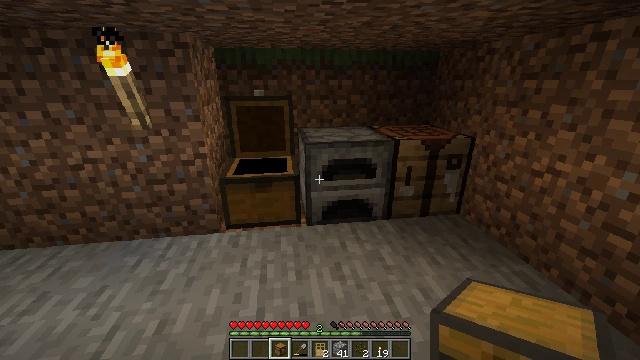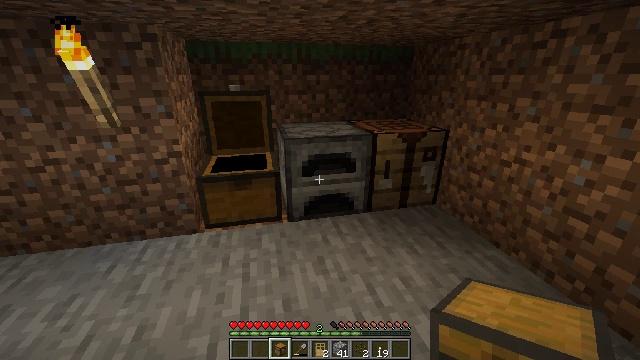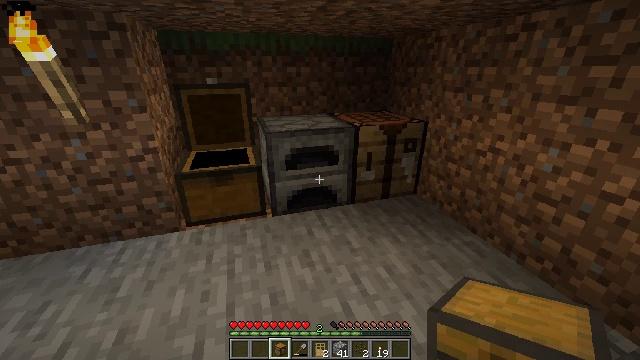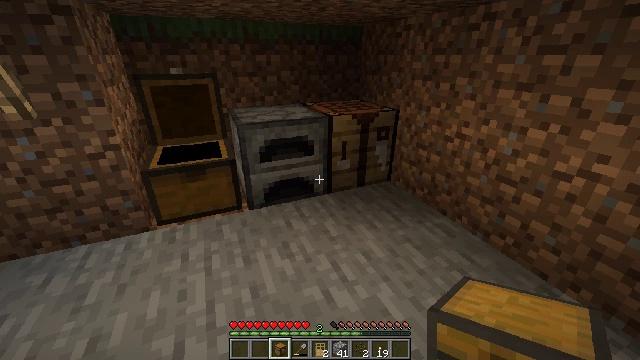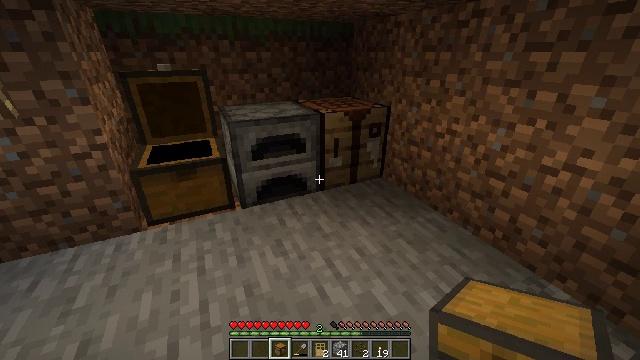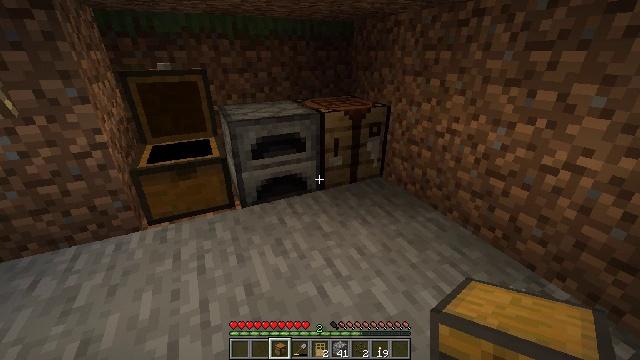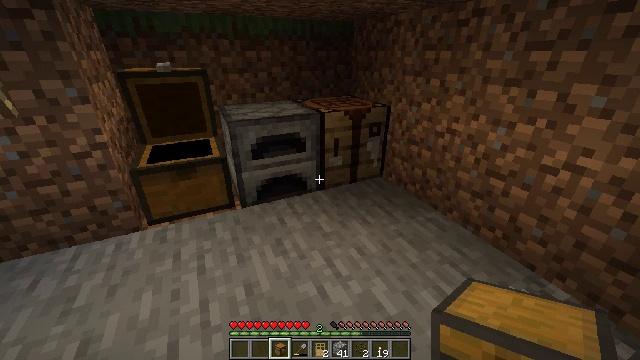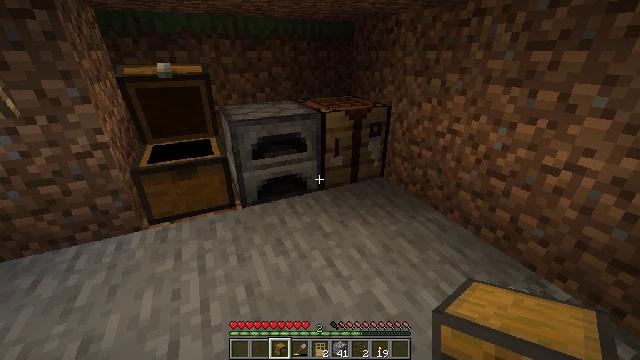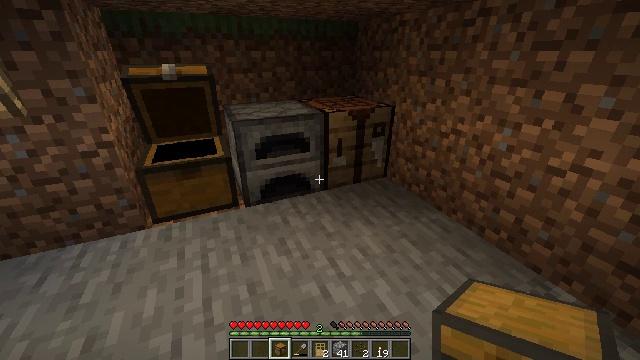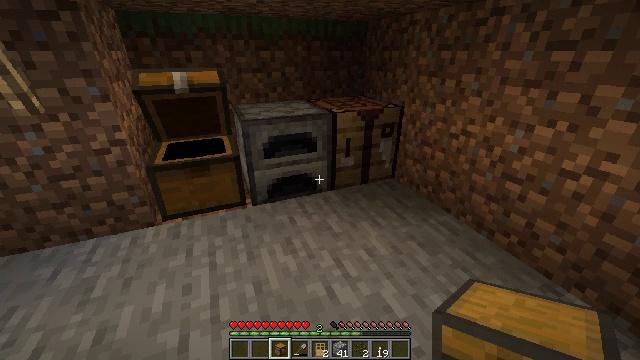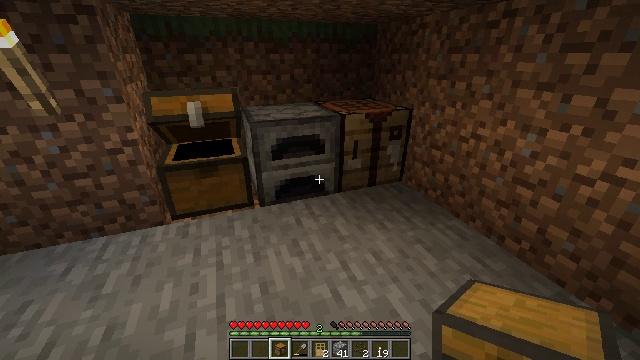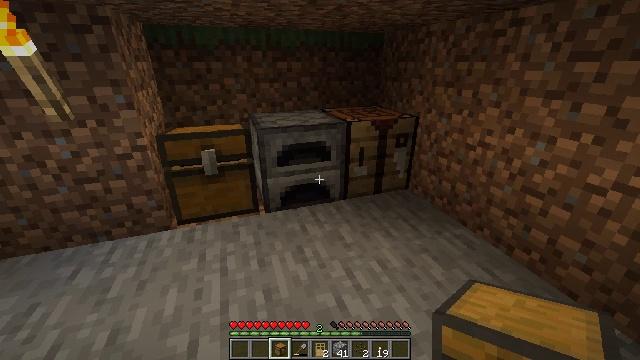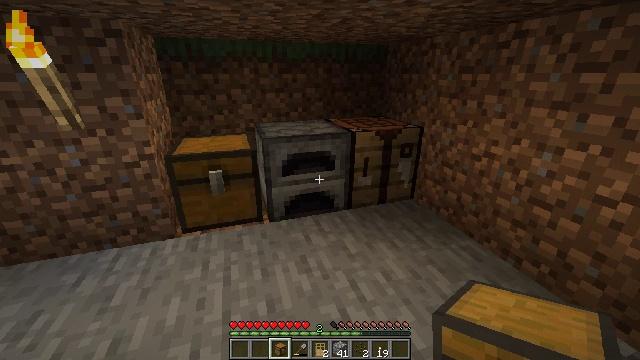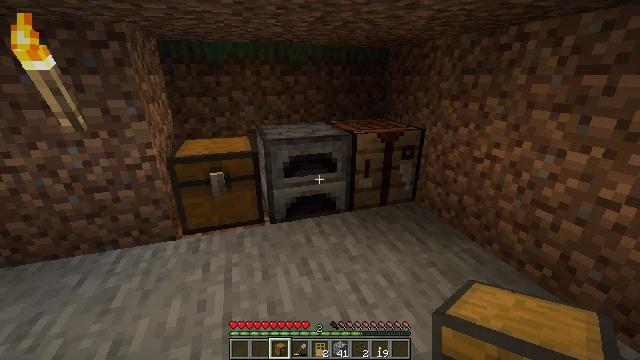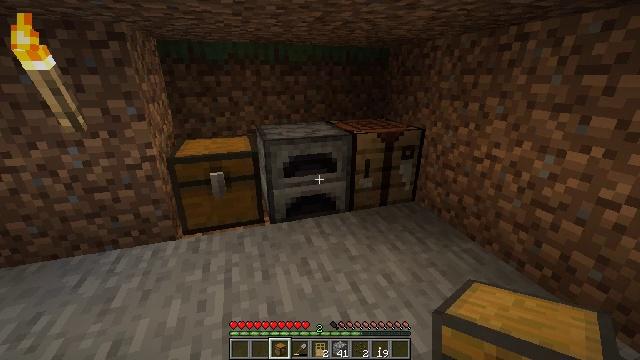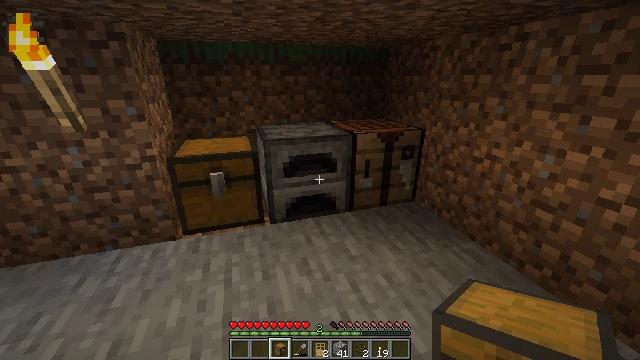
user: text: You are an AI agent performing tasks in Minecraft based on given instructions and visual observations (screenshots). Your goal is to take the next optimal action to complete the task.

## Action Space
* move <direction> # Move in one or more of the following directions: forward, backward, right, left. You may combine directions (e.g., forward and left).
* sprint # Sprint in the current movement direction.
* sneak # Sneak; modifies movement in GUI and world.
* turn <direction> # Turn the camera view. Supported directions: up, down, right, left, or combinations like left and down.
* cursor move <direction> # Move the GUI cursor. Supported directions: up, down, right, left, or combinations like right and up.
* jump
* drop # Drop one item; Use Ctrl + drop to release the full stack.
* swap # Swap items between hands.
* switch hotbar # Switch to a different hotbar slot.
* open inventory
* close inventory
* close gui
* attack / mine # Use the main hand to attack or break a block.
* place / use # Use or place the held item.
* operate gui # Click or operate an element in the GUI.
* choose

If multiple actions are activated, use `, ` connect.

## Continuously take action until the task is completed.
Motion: motion action
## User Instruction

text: Collect birch leaves from the tree.
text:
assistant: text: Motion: turn right and down
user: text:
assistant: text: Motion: turn right and down
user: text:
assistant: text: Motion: turn right and down
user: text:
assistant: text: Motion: turn right
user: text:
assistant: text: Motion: no_op
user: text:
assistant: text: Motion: no_op
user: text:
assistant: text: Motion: no_op
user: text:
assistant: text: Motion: no_op
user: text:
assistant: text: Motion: turn left
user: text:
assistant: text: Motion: turn left
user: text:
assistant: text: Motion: turn left and up
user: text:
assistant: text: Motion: turn left and up
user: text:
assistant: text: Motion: no_op
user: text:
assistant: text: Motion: no_op
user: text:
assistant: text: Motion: no_op
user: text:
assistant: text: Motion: no_op
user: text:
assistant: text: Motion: turn up
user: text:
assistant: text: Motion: turn left and up
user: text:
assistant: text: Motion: no_op
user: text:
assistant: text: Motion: no_op
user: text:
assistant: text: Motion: no_op
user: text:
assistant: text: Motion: no_op
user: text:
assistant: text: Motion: turn right
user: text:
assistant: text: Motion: turn right
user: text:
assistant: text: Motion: turn right
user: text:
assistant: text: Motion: turn right
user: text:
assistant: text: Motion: turn right
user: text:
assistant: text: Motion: no_op
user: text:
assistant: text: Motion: turn right
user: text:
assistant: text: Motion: turn right